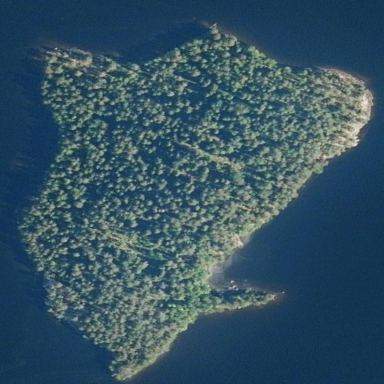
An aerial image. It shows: Island.